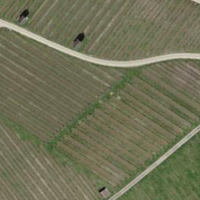
EUNIS habitat code: 40
Species observed at this site:
Phylloscopus collybita
Cyanistes caeruleus
Parus major
Erithacus rubecula
Milvus milvus
Emberiza cirlus
Phoenicurus ochruros
Fringilla coelebs
Buteo buteo
Falco tinnunculus
Picus viridis
Carduelis carduelis
Columba palumbus